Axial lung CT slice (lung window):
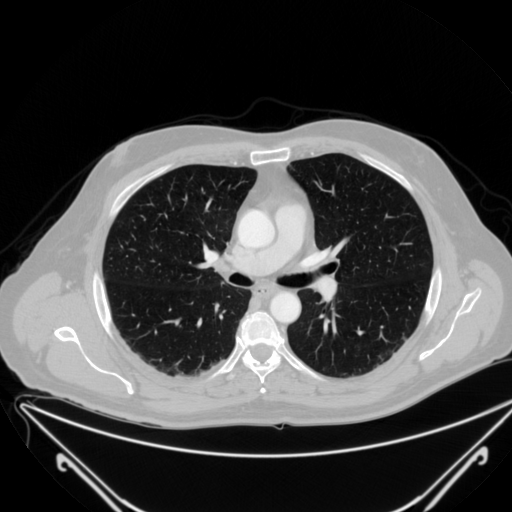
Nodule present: no